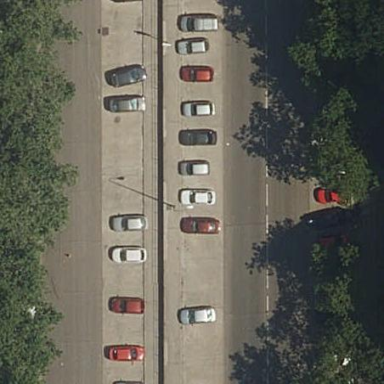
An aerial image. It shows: Parking area with surface.